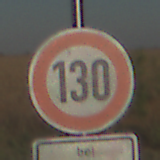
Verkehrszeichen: Geschwindigkeit130
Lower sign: BeiNaesse
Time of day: SunriseSunset
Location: Outdoor (Nature)
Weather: Clear
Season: NotSpecified
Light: Natural